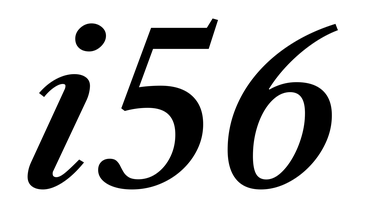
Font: LibreCaslonText-Italic_Medium_Italic